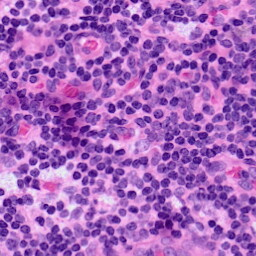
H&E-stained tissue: LymphNode